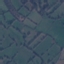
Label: Pasture